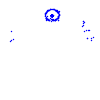
Particle: kaon